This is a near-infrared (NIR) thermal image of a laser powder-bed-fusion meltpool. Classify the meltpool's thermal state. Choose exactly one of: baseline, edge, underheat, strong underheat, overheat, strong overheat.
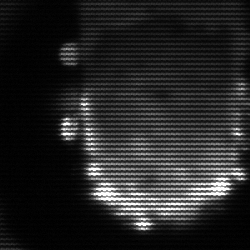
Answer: baseline